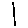
Label: line